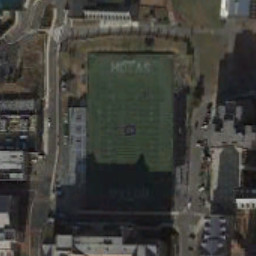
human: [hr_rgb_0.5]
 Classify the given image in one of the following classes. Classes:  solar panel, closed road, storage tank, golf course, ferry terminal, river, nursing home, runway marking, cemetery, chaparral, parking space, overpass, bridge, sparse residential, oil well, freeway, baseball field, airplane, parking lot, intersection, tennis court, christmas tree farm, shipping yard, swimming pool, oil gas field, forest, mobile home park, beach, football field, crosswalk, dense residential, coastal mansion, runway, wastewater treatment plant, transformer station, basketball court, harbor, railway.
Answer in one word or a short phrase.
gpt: football field